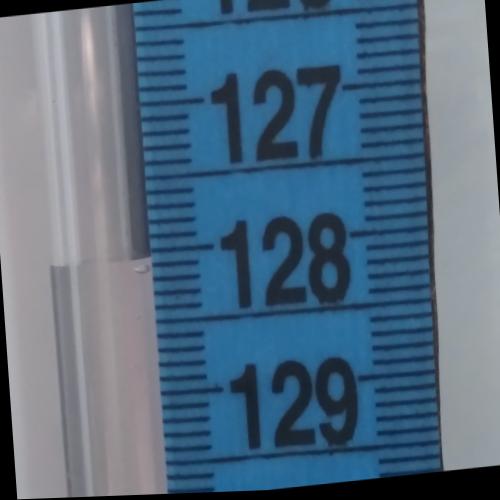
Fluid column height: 128.1 cm